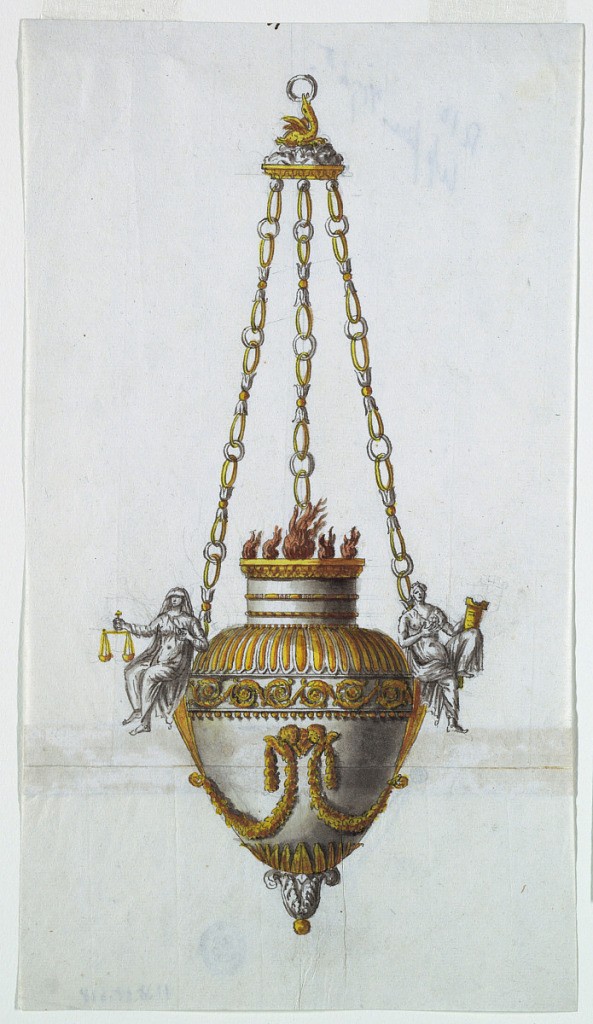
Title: Altar Lamp
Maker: Luigi Righetti, Italian, 1780 - 1819
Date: ca. 1825
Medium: Pen and gray ink, brush and watercolor, graphite on white laid paper; verso: pen and ink, graphite
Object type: Drawing
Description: Vertical rectangle. Design for a lamp; the main part of the body with garlands supported in front by two cherubim. At left, allegorical figure of Justice, and at right of Strength, are sitting upon volutes; behind the figures are fastened chains. Five flames are burning at the lamp's central opening. Above, the ring at the top of the lamp is supported by a dragon. The lower part of the drawing is upon an applied piece of paper. Verso: two sketches for the group. Below, the remnants of a figure.